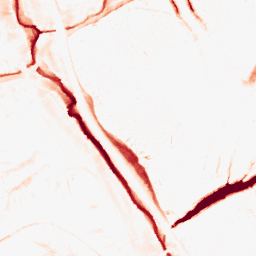
Category: morphological
Decomposition family: tophat
Decomposition parameters: size: 10
mode: black
Upsampling method: bicubic_16x
Upsampling parameters: scale: 16
Upsampling scale: 16